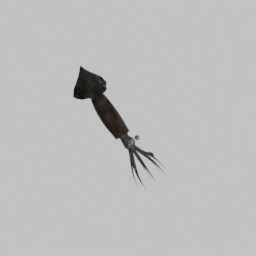
Label: animals